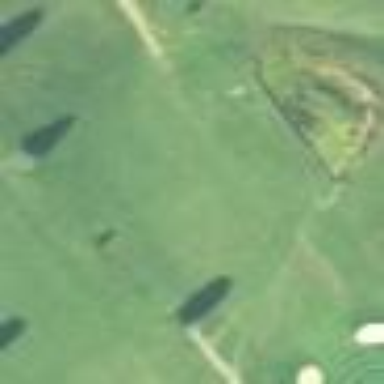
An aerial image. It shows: Golf fairway on grassy land designated for golfing activities.